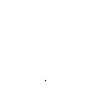
Particle: proton